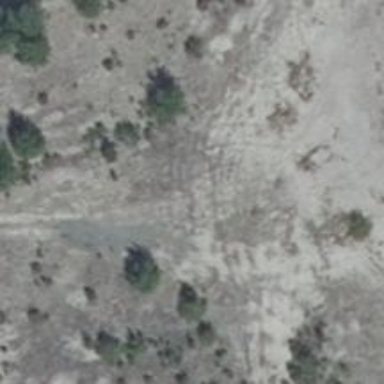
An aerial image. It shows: Sandy track road with grade 4 track type.